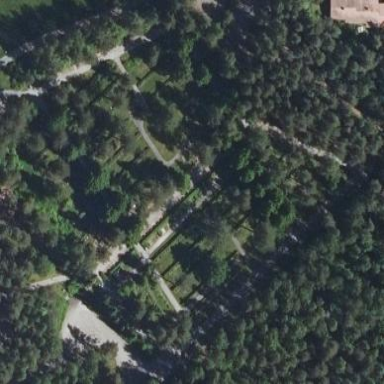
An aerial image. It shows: Cemetery.